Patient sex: F
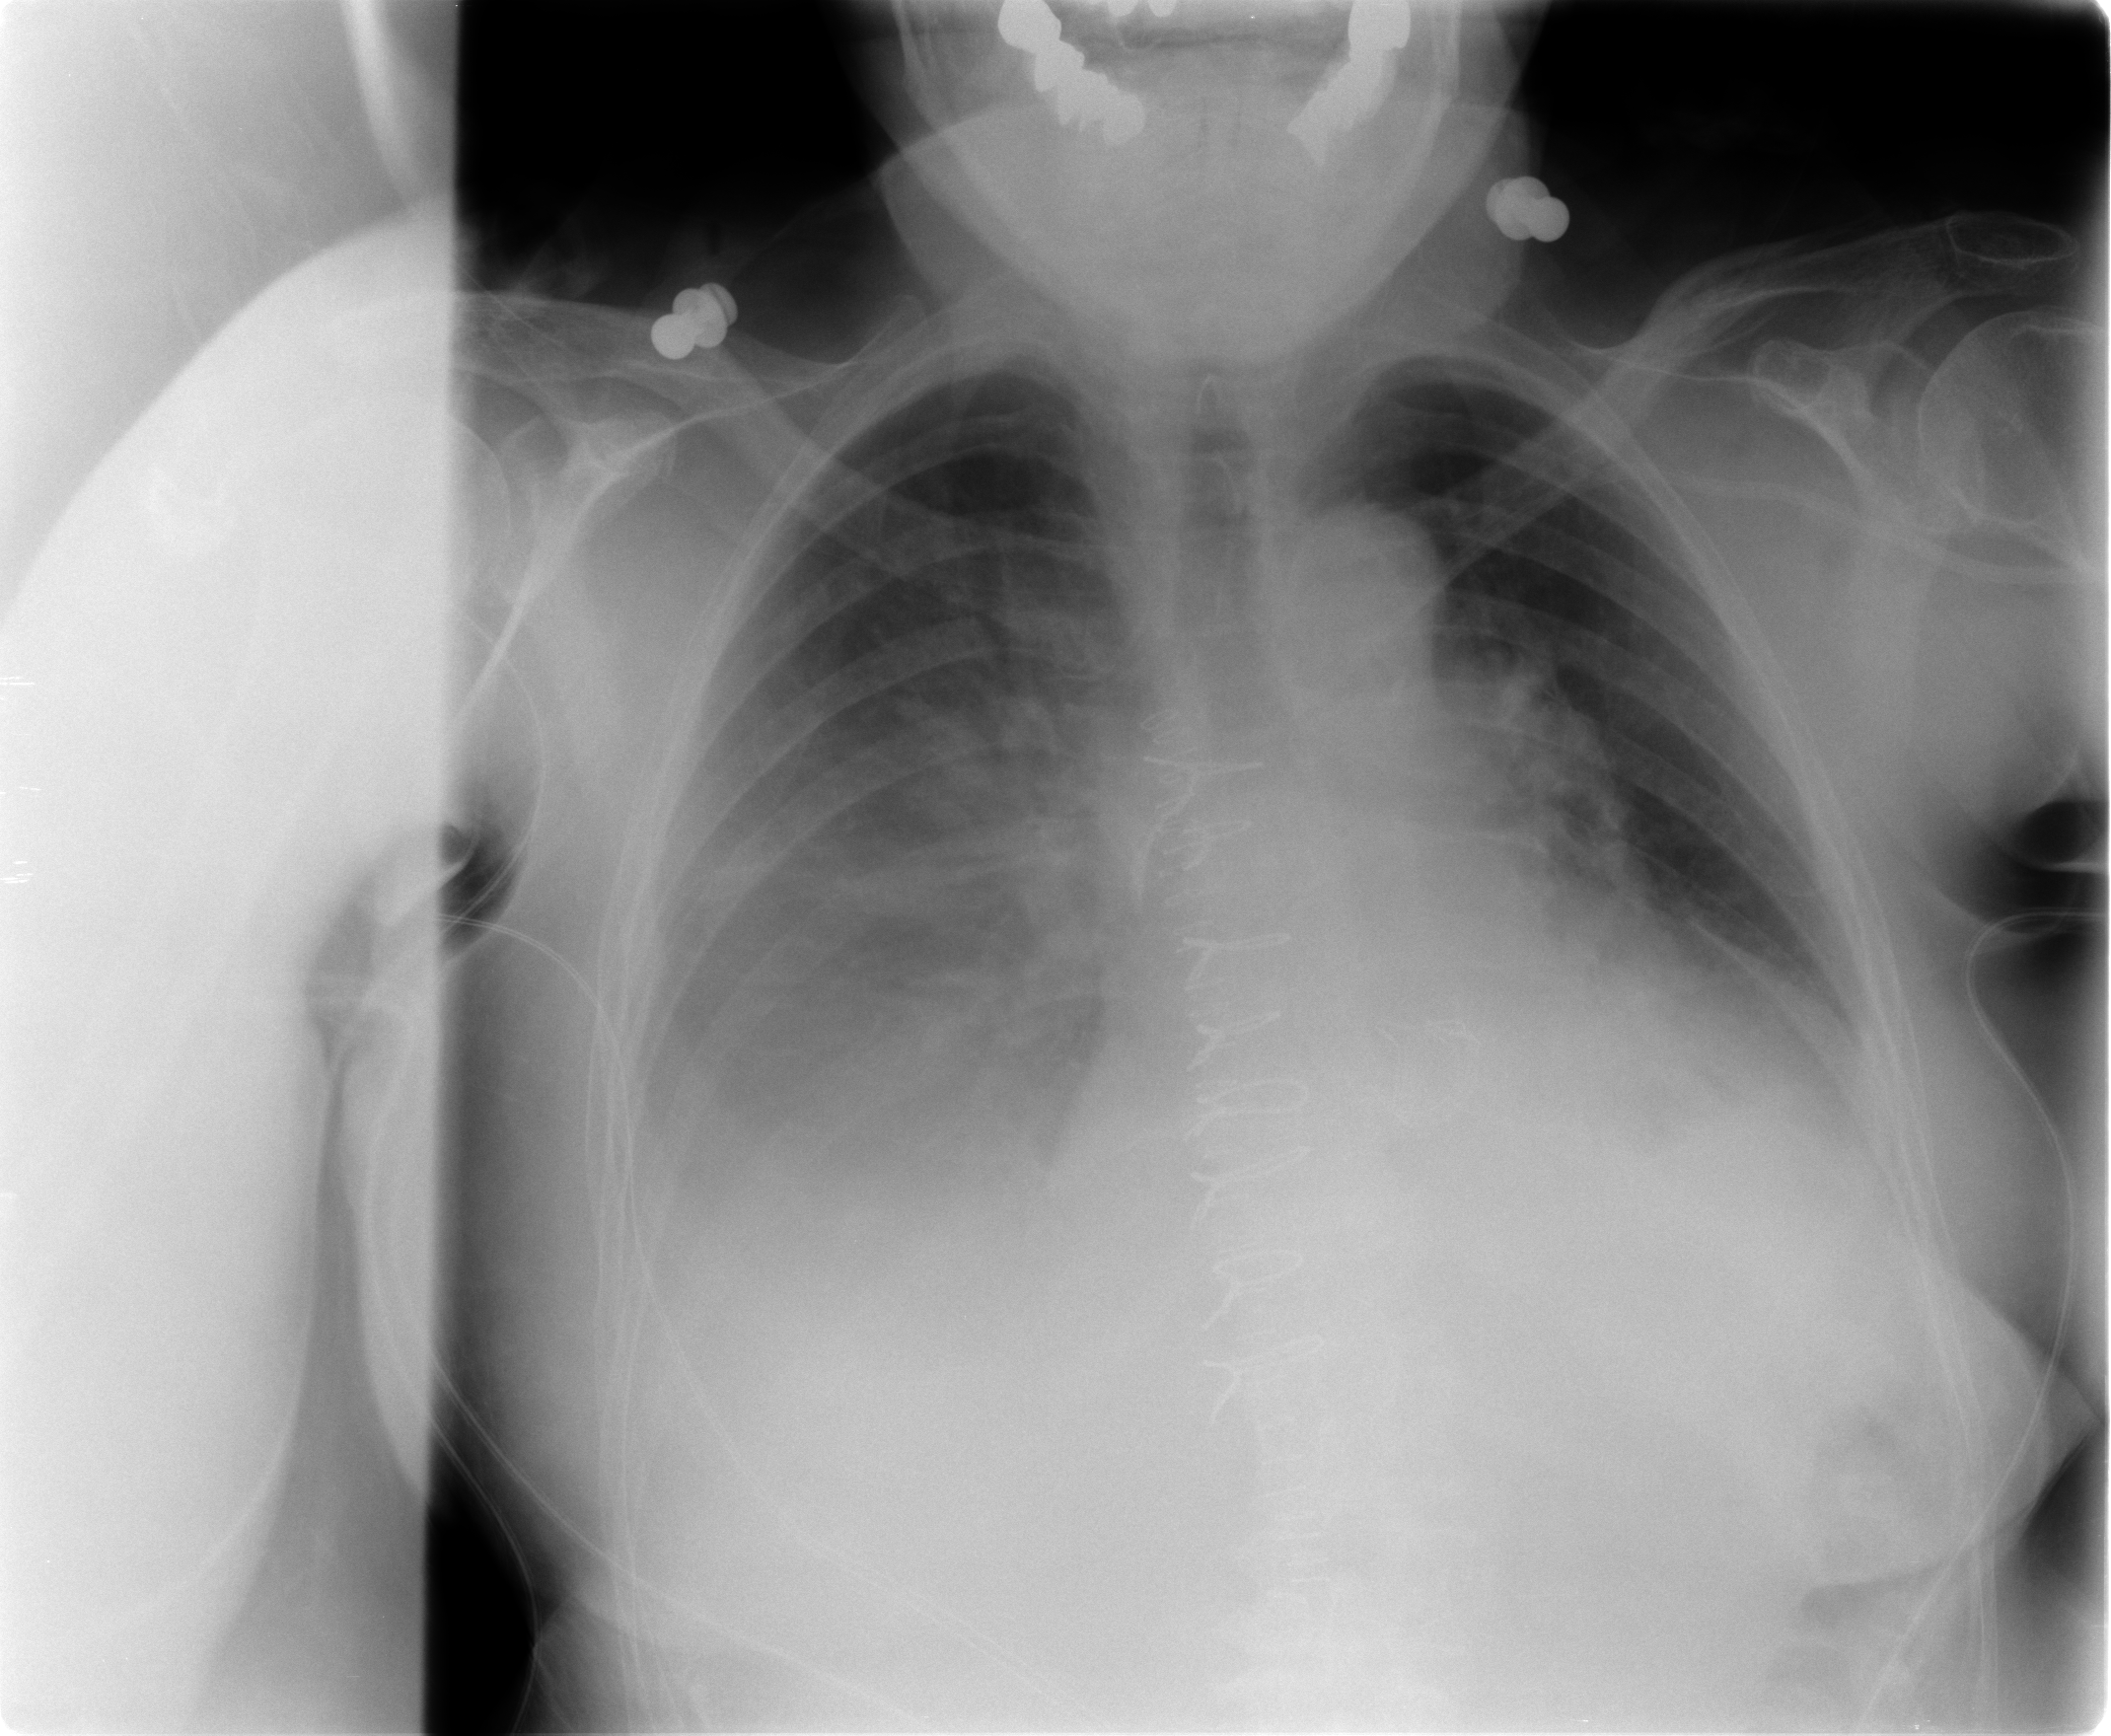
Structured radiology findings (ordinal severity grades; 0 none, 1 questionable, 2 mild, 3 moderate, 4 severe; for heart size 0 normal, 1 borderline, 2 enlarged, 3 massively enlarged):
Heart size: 2
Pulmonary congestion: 2
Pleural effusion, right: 3
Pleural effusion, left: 2
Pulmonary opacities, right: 1
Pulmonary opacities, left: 1
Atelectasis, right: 3
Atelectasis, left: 2